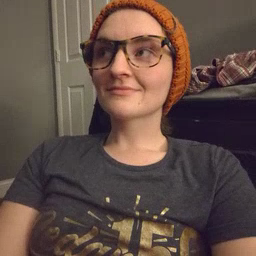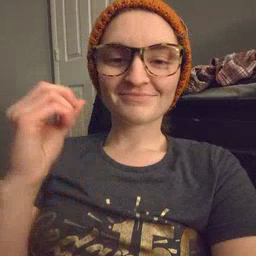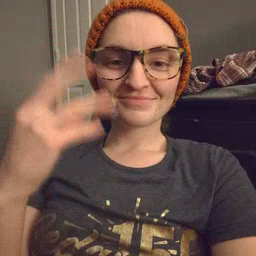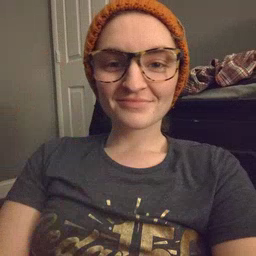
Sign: outside